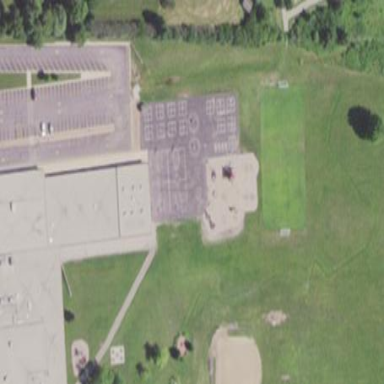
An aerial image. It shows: Schoolyard designated as leisure land.